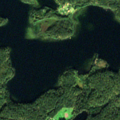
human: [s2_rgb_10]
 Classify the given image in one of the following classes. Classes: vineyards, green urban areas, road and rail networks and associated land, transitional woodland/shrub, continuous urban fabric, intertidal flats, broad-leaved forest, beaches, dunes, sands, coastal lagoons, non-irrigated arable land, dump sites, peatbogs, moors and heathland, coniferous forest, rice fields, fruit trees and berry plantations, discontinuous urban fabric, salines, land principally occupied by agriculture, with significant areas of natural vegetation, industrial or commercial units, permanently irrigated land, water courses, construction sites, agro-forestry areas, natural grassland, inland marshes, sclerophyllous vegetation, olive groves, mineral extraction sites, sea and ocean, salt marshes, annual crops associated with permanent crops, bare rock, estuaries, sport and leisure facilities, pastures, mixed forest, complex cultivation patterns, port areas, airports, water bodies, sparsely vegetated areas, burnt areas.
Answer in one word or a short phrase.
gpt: coniferous forest, peatbogs, water bodies